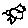
Label: bird